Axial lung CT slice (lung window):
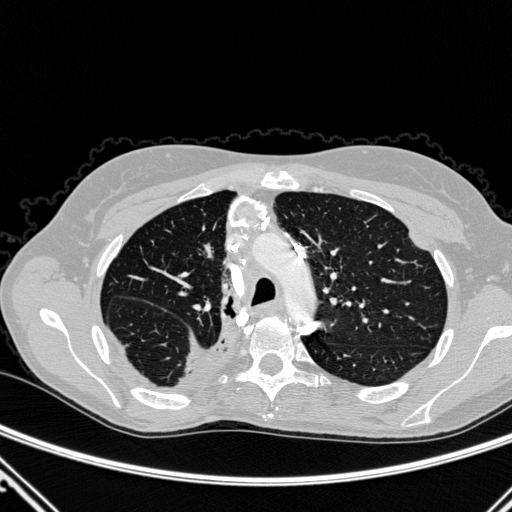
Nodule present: no